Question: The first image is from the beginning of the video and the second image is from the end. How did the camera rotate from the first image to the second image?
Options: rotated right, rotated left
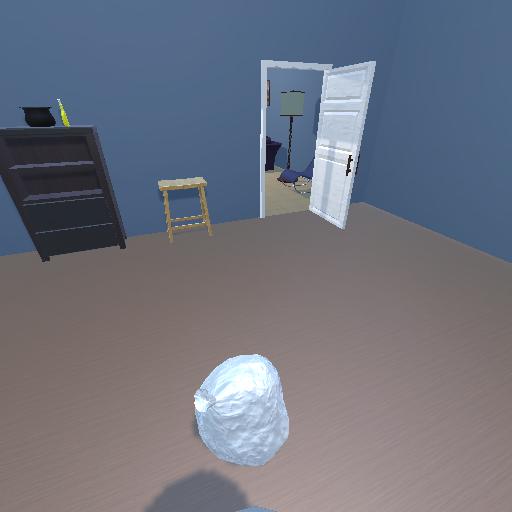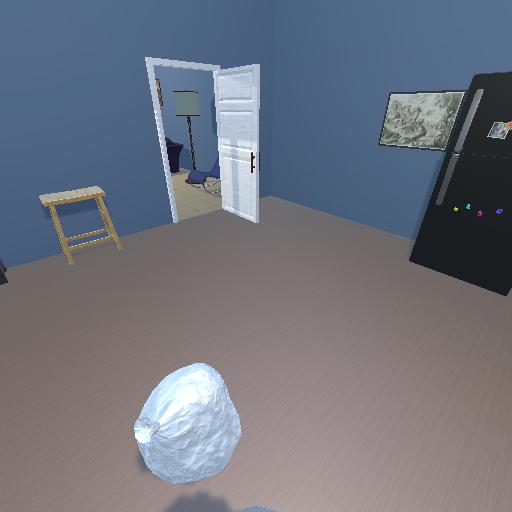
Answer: rotated right